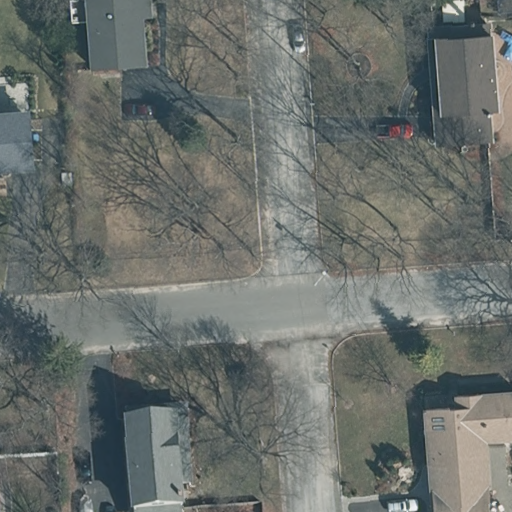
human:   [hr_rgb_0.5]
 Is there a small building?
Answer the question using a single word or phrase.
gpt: yes

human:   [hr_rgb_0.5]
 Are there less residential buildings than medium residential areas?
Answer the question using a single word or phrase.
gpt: no

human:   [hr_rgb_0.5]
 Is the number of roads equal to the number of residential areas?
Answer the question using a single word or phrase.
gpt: no

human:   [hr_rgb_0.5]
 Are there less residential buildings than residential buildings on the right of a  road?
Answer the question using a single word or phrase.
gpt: no

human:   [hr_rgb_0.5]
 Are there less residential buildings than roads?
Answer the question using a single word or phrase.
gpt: no

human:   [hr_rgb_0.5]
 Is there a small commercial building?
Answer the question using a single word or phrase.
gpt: no

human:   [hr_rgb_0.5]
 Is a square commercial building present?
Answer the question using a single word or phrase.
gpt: no

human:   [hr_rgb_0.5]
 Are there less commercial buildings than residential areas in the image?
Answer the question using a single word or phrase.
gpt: yes

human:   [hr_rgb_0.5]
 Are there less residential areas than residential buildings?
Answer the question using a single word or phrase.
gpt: yes

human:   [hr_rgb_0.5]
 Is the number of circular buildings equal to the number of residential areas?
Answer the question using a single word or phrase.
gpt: no

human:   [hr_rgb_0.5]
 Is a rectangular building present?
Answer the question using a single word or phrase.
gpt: yes

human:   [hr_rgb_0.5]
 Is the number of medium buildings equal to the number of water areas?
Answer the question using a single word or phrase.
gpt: no

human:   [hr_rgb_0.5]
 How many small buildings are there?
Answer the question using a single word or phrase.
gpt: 2

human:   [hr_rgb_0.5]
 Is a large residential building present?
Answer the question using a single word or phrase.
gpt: no

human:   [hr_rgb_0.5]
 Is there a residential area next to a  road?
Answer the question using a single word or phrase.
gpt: yes

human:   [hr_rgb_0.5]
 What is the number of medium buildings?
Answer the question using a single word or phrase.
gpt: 3

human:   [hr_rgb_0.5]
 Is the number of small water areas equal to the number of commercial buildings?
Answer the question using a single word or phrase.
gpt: yes

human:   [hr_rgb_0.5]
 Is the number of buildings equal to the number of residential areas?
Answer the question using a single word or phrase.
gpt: no

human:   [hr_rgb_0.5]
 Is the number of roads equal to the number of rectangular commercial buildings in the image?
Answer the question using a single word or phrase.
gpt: no

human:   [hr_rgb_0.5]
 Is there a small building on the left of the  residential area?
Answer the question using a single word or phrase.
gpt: no

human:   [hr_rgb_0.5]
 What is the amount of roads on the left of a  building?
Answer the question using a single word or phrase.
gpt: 1

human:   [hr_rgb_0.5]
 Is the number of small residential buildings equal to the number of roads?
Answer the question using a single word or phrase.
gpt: yes

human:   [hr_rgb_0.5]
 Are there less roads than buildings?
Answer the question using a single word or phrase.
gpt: yes

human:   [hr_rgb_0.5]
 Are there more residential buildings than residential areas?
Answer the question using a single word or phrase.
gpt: yes

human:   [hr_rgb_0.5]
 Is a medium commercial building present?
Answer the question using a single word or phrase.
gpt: no

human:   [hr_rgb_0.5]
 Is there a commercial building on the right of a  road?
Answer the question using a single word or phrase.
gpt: no

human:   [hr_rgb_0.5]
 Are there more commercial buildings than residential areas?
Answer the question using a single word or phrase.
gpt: no

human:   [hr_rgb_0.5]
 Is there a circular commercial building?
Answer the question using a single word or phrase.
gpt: no

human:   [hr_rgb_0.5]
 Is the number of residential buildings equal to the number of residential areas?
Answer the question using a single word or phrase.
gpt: no

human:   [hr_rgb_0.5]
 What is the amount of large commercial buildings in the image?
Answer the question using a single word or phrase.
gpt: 0

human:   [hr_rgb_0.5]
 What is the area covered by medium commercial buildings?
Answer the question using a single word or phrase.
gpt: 0m2

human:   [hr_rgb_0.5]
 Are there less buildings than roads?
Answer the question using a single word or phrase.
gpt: no

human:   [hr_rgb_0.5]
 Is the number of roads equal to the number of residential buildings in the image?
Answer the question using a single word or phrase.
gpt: no

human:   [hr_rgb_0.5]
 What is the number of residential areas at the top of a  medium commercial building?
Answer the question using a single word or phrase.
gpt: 0

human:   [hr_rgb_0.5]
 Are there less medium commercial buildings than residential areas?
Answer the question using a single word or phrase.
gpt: yes

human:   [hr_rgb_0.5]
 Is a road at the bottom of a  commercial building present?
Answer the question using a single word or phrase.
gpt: no